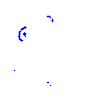
Particle: proton